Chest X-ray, PA view. Patient: 63 years old, sex M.
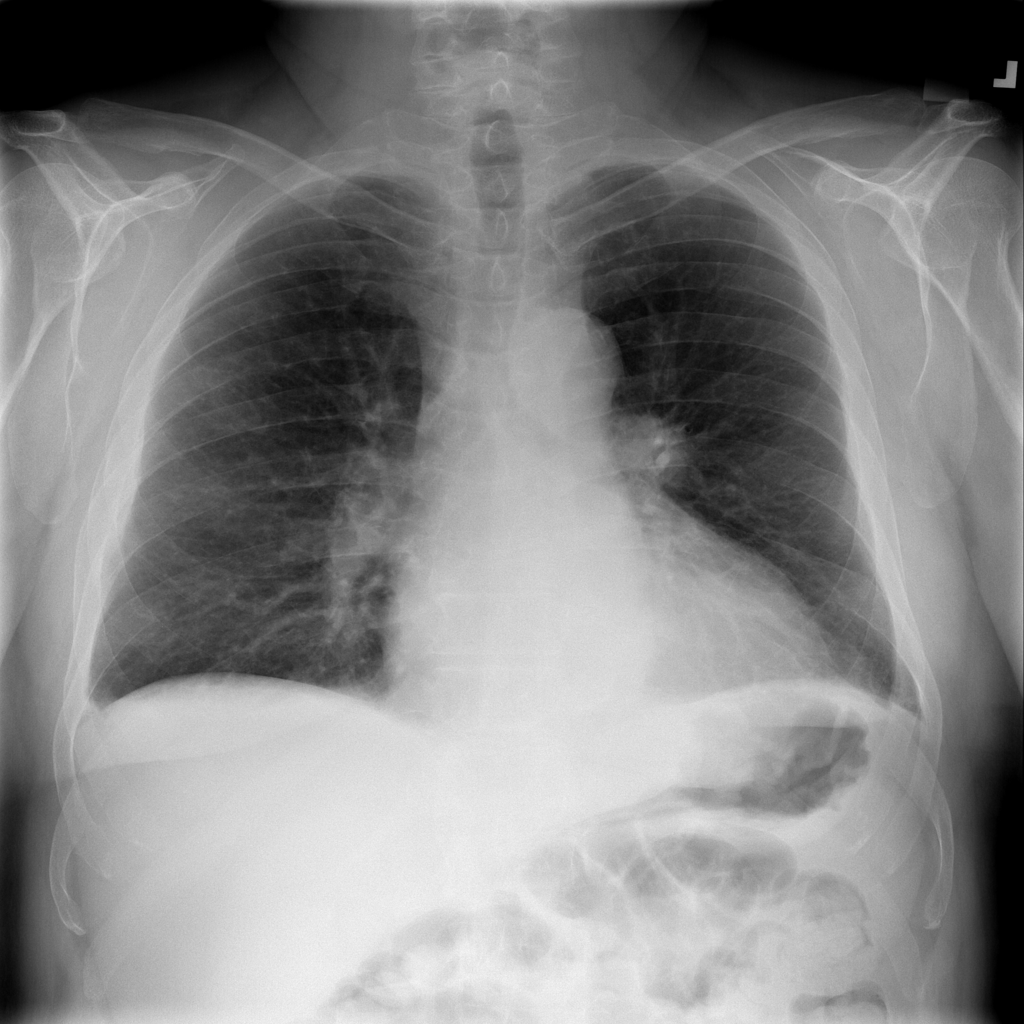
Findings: Effusion